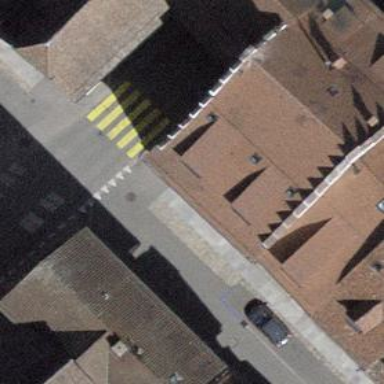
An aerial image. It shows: Kerb barrier.